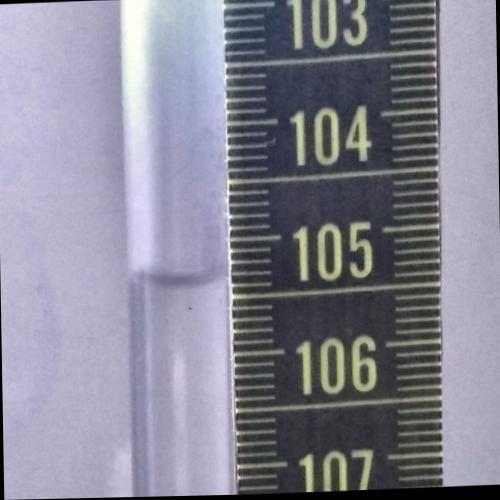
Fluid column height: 105.3 cm